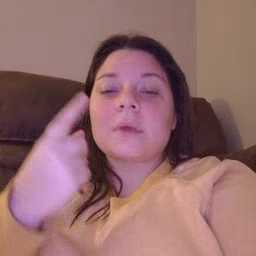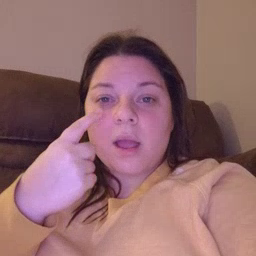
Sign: eye